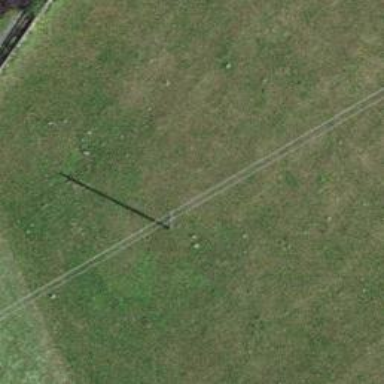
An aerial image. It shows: Minor power line.